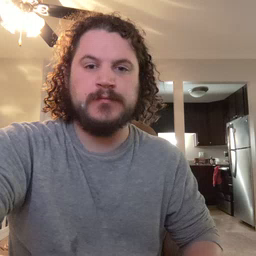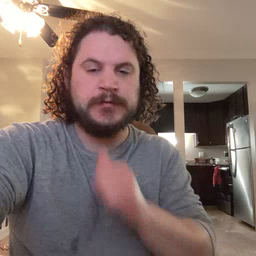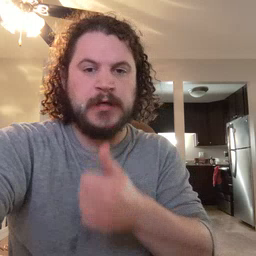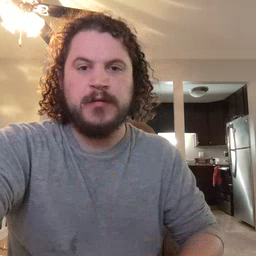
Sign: not